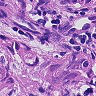
Metastatic tissue present: yes